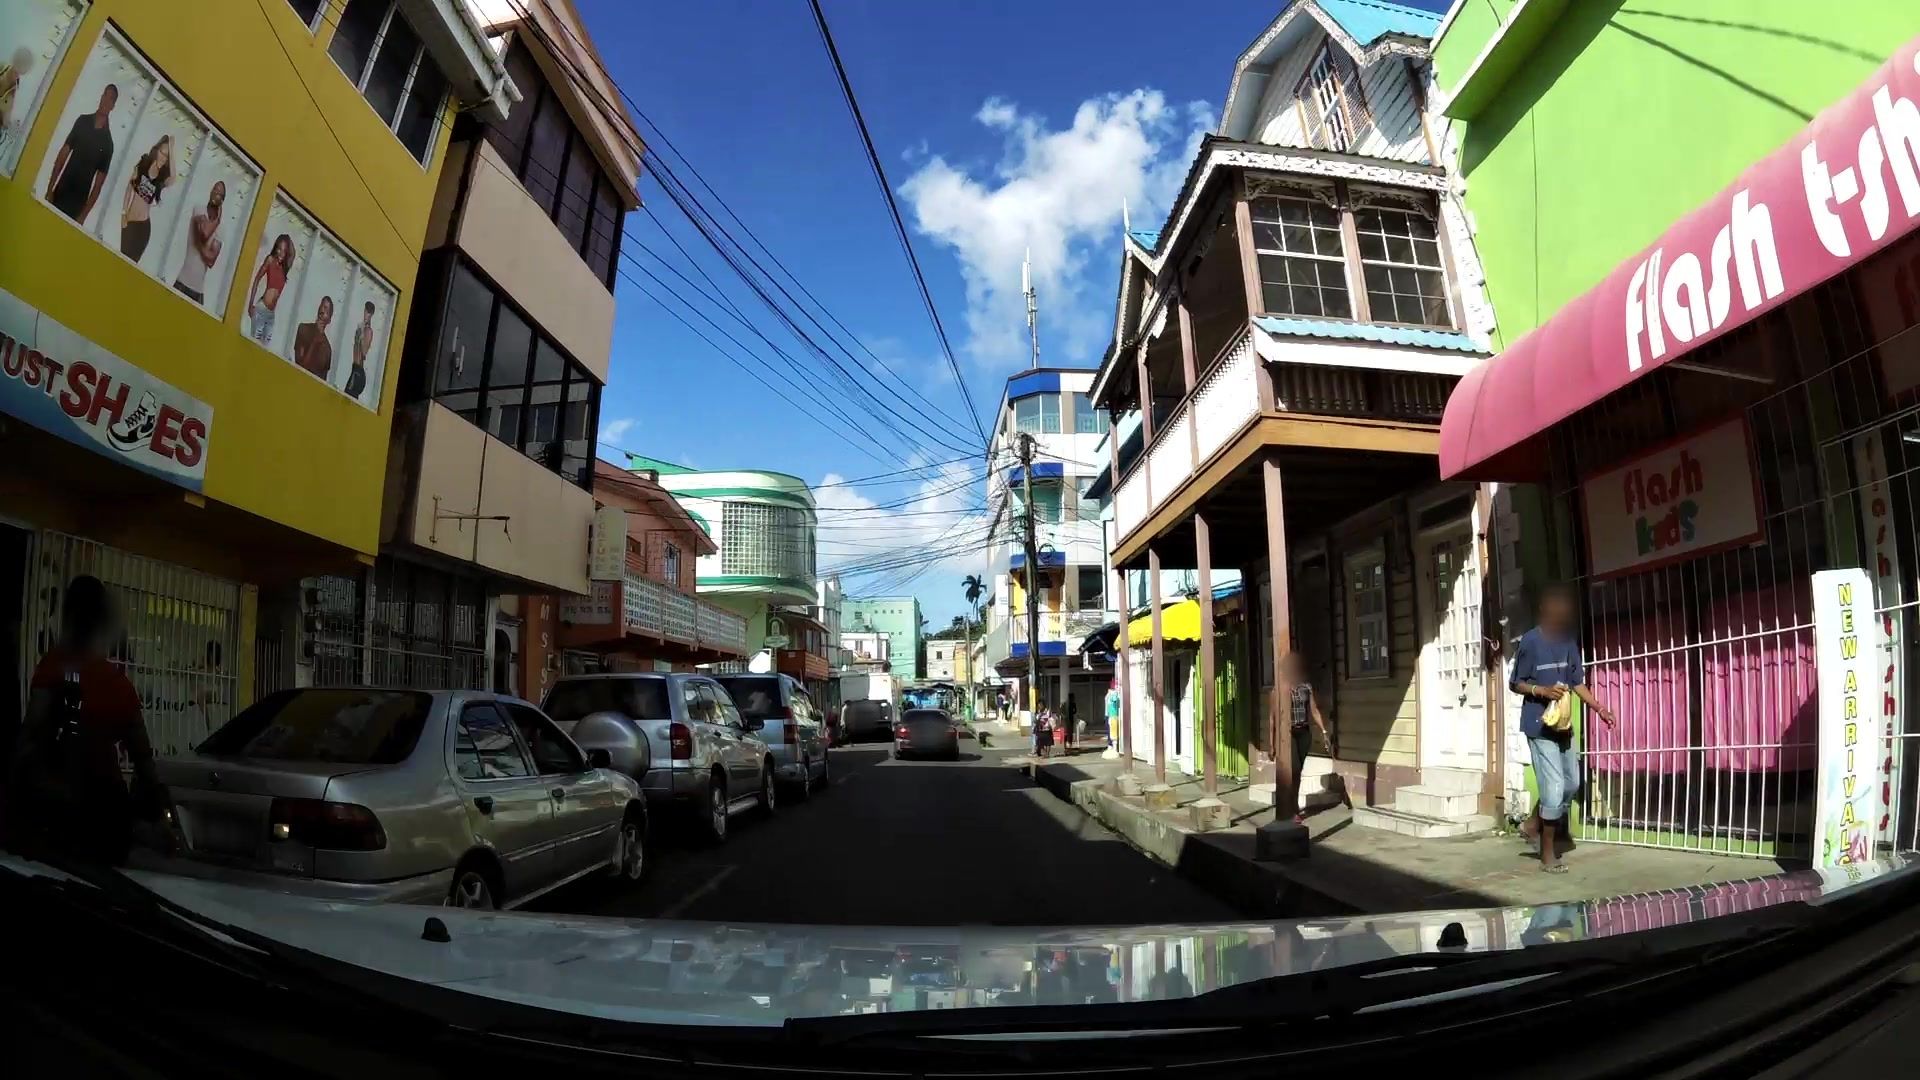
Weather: clear
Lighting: day
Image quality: good
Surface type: driving surface
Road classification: unclassified
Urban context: dense urban cluster
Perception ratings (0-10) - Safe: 1.93, Lively: 8.56, Beautiful: 3.26, Boring: 0.78, Depressing: 7.87, Wealthy: 3.55